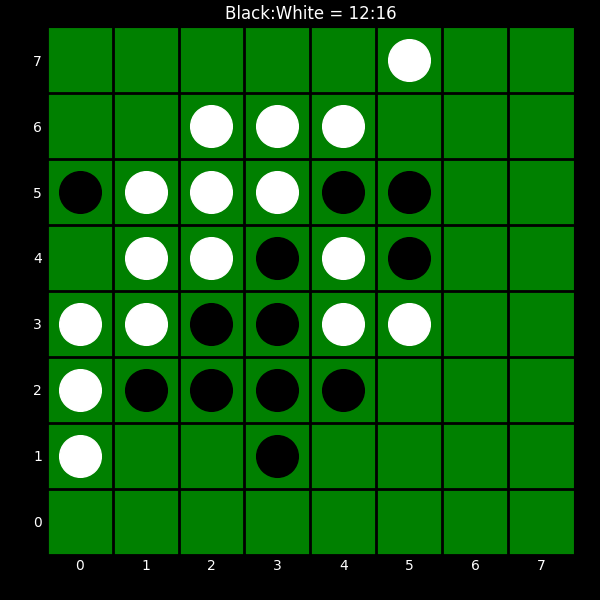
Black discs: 12
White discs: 16